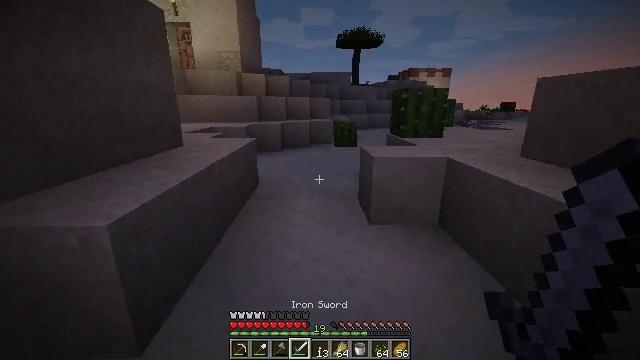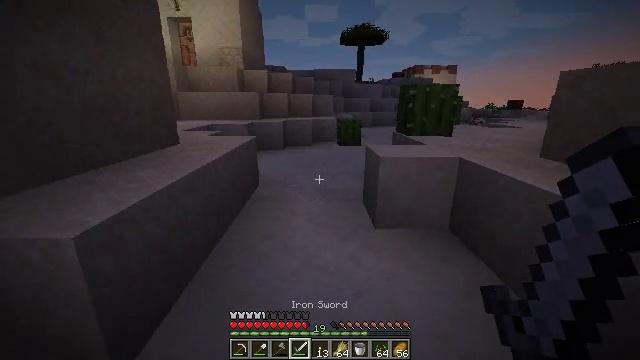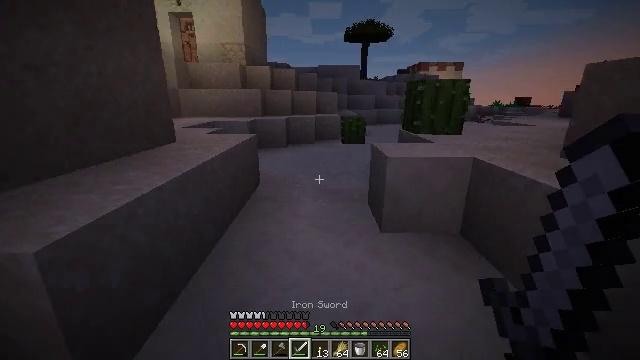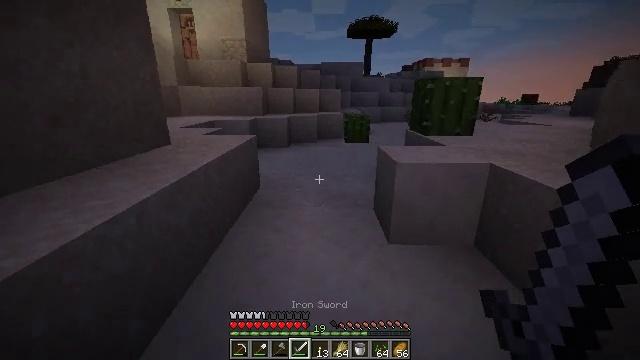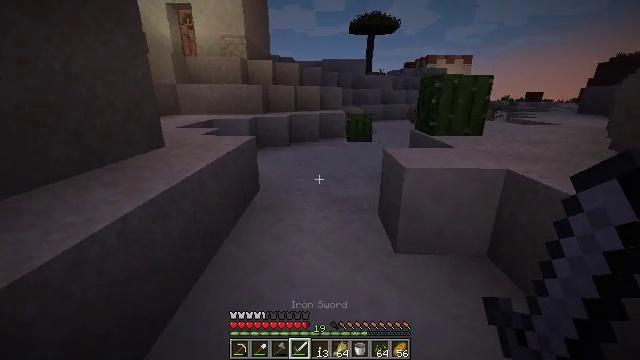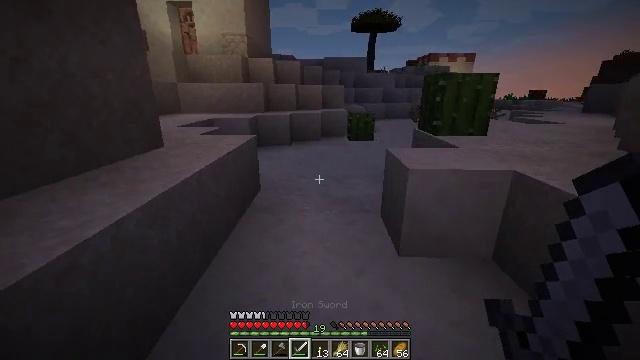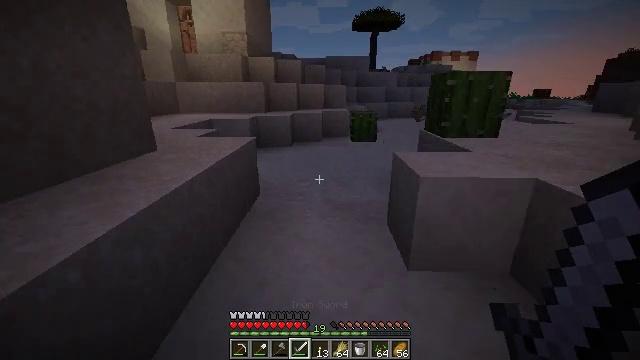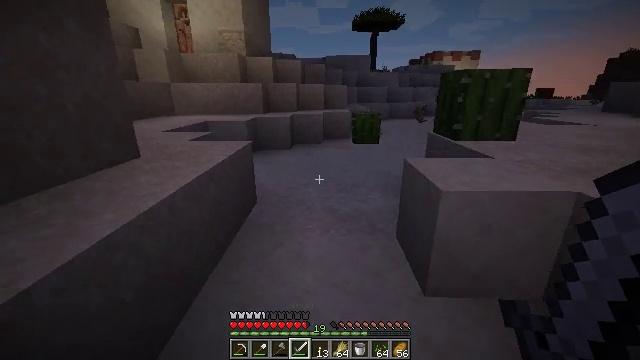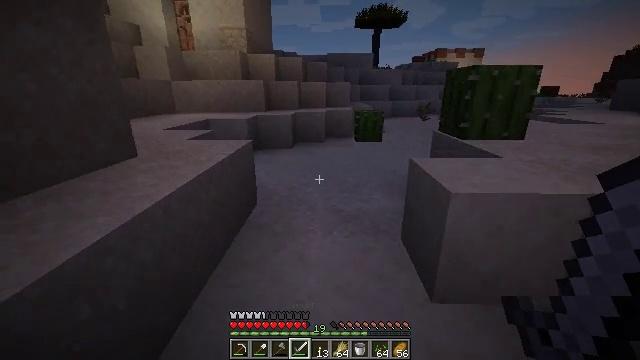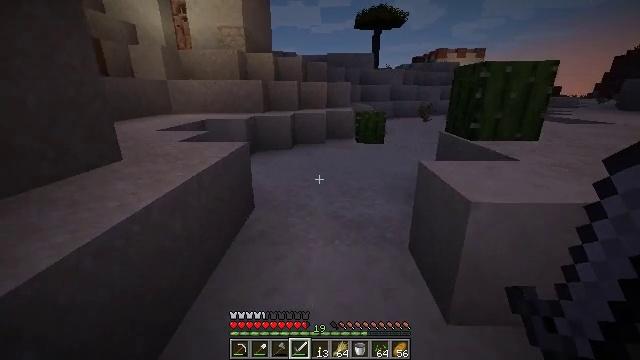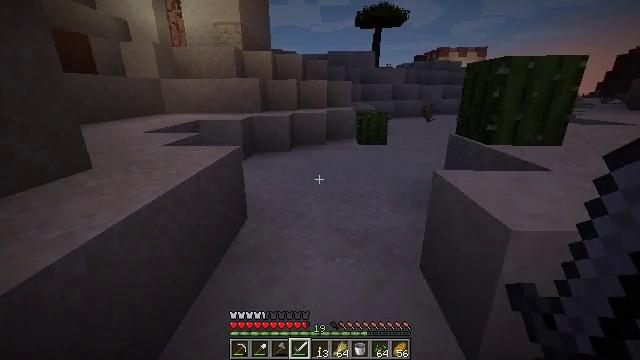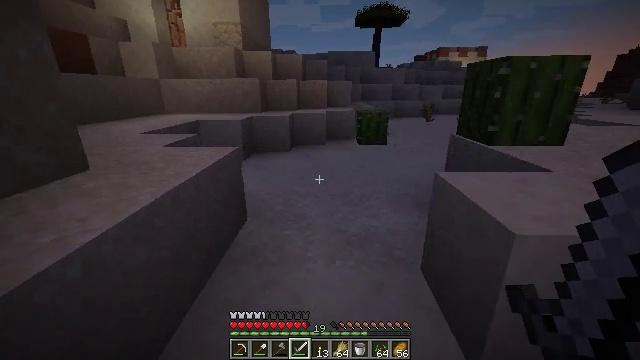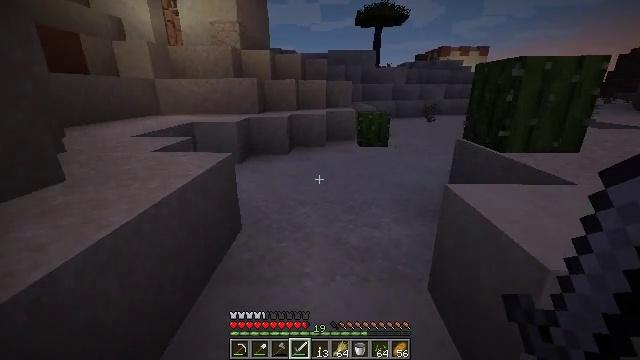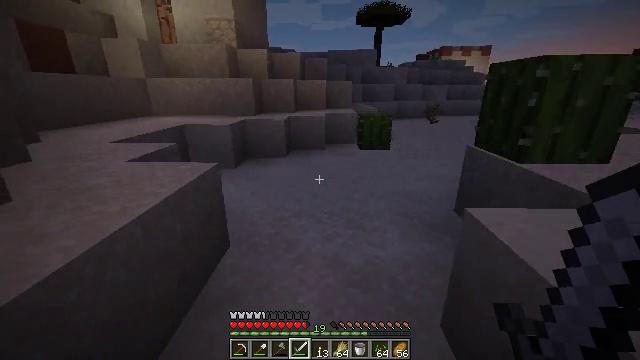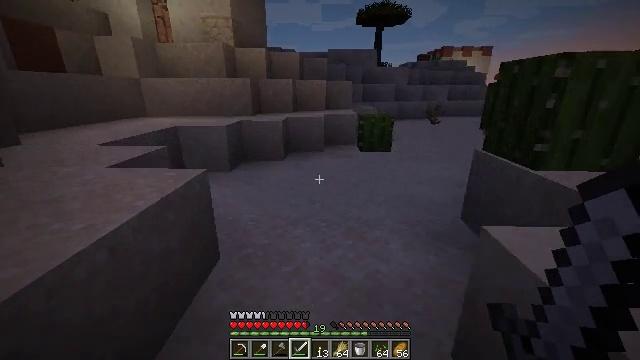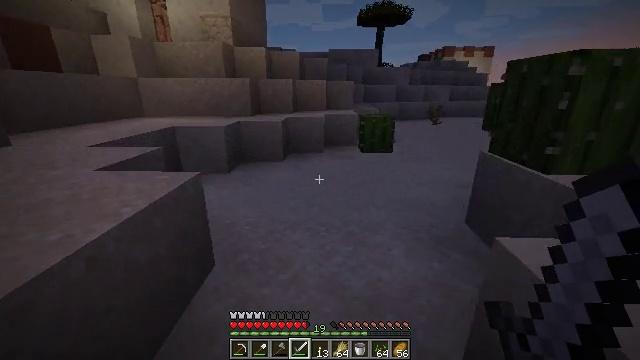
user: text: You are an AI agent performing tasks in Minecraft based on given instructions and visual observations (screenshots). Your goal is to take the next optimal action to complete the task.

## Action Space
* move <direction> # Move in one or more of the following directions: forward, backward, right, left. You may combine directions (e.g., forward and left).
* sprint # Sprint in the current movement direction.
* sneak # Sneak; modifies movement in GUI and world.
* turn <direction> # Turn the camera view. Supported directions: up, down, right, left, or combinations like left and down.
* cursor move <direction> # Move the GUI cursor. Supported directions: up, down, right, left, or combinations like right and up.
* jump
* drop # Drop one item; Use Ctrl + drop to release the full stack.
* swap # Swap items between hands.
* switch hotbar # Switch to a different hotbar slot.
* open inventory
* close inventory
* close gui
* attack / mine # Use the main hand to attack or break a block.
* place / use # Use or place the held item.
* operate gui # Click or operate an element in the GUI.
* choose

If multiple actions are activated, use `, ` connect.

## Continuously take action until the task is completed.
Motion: motion action
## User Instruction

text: drop lime bed
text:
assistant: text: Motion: move forward, attack / mine
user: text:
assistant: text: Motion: move forward, attack / mine
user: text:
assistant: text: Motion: move forward, attack / mine
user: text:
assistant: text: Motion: move forward, attack / mine
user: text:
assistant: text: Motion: move forward, attack / mine
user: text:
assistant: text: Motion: move forward, attack / mine
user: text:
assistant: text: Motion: move forward, attack / mine
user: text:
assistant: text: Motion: move forward, attack / mine
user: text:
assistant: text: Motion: move forward, attack / mine
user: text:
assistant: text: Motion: move forward, attack / mine
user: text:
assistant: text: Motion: move forward, attack / mine
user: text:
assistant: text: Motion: move forward, attack / mine
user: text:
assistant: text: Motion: move forward, attack / mine
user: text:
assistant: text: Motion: move forward, attack / mine
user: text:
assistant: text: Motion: move forward, attack / mine
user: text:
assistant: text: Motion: move forward and move right, turn left and up, attack / mine
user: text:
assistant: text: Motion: move forward and move right, turn left and up, attack / mine
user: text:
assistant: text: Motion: move forward and move right, turn left and up, attack / mine
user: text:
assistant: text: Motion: move forward and move right, turn left and up, attack / mine
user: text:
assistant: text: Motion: move forward and move right, turn left, attack / mine
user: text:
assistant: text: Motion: move forward and move right, attack / mine
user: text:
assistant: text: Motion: move forward and move right, attack / mine
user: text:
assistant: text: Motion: move forward and move right, attack / mine
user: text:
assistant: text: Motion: move forward and move right, attack / mine
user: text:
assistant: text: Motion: move forward and move right, attack / mine
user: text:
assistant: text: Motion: move forward and move right, attack / mine
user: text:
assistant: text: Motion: move forward and move right, turn left and down, attack / mine
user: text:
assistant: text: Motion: move forward and move right, turn down, attack / mine
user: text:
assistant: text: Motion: move forward and move right, attack / mine
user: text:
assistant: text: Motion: move forward and move right, attack / mine